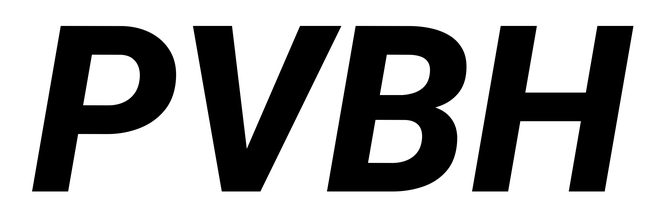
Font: Roboto-Italic_ExtraBold_Italic